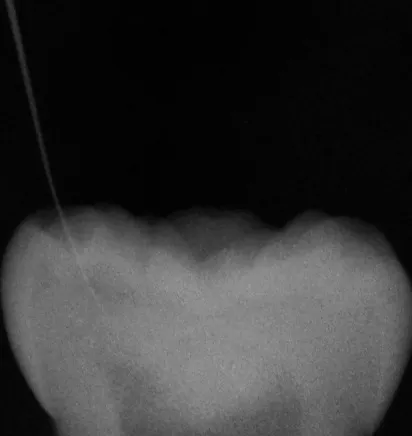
X-ray of tooth 85 after extraction. Note: The exterior opening of the hidden caries was located using a #8 file that entered from the mesial central fissure reaching the pulp horn.
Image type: radiology (x_ray)